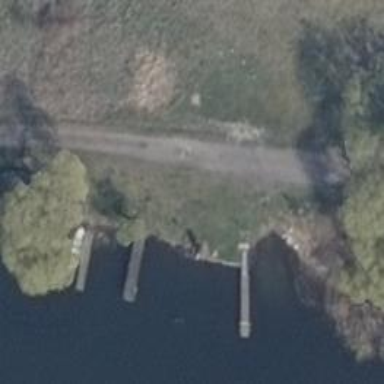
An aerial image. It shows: Man-made pier.